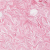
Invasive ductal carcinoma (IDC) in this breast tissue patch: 0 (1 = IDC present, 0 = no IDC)